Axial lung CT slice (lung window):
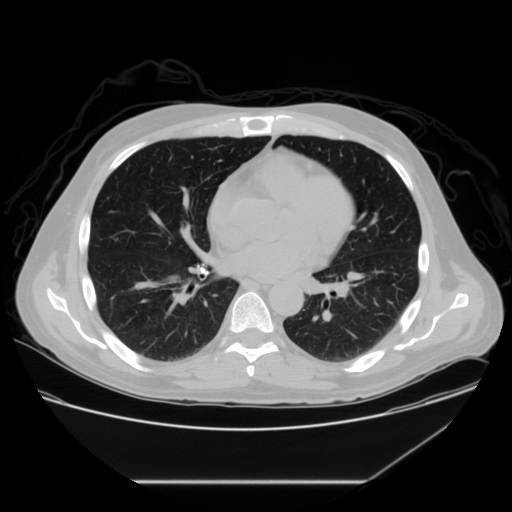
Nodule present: no